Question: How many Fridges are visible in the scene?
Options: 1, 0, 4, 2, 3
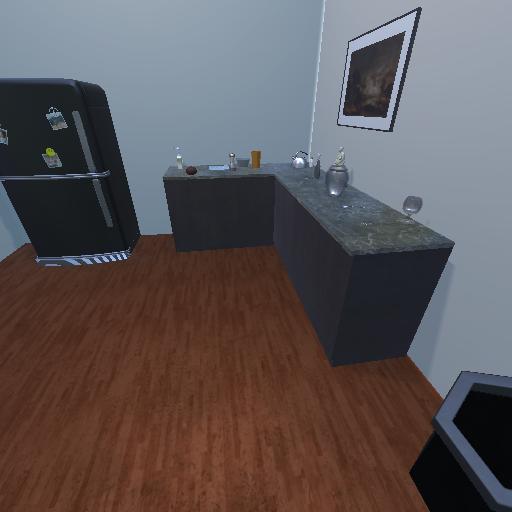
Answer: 1